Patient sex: M
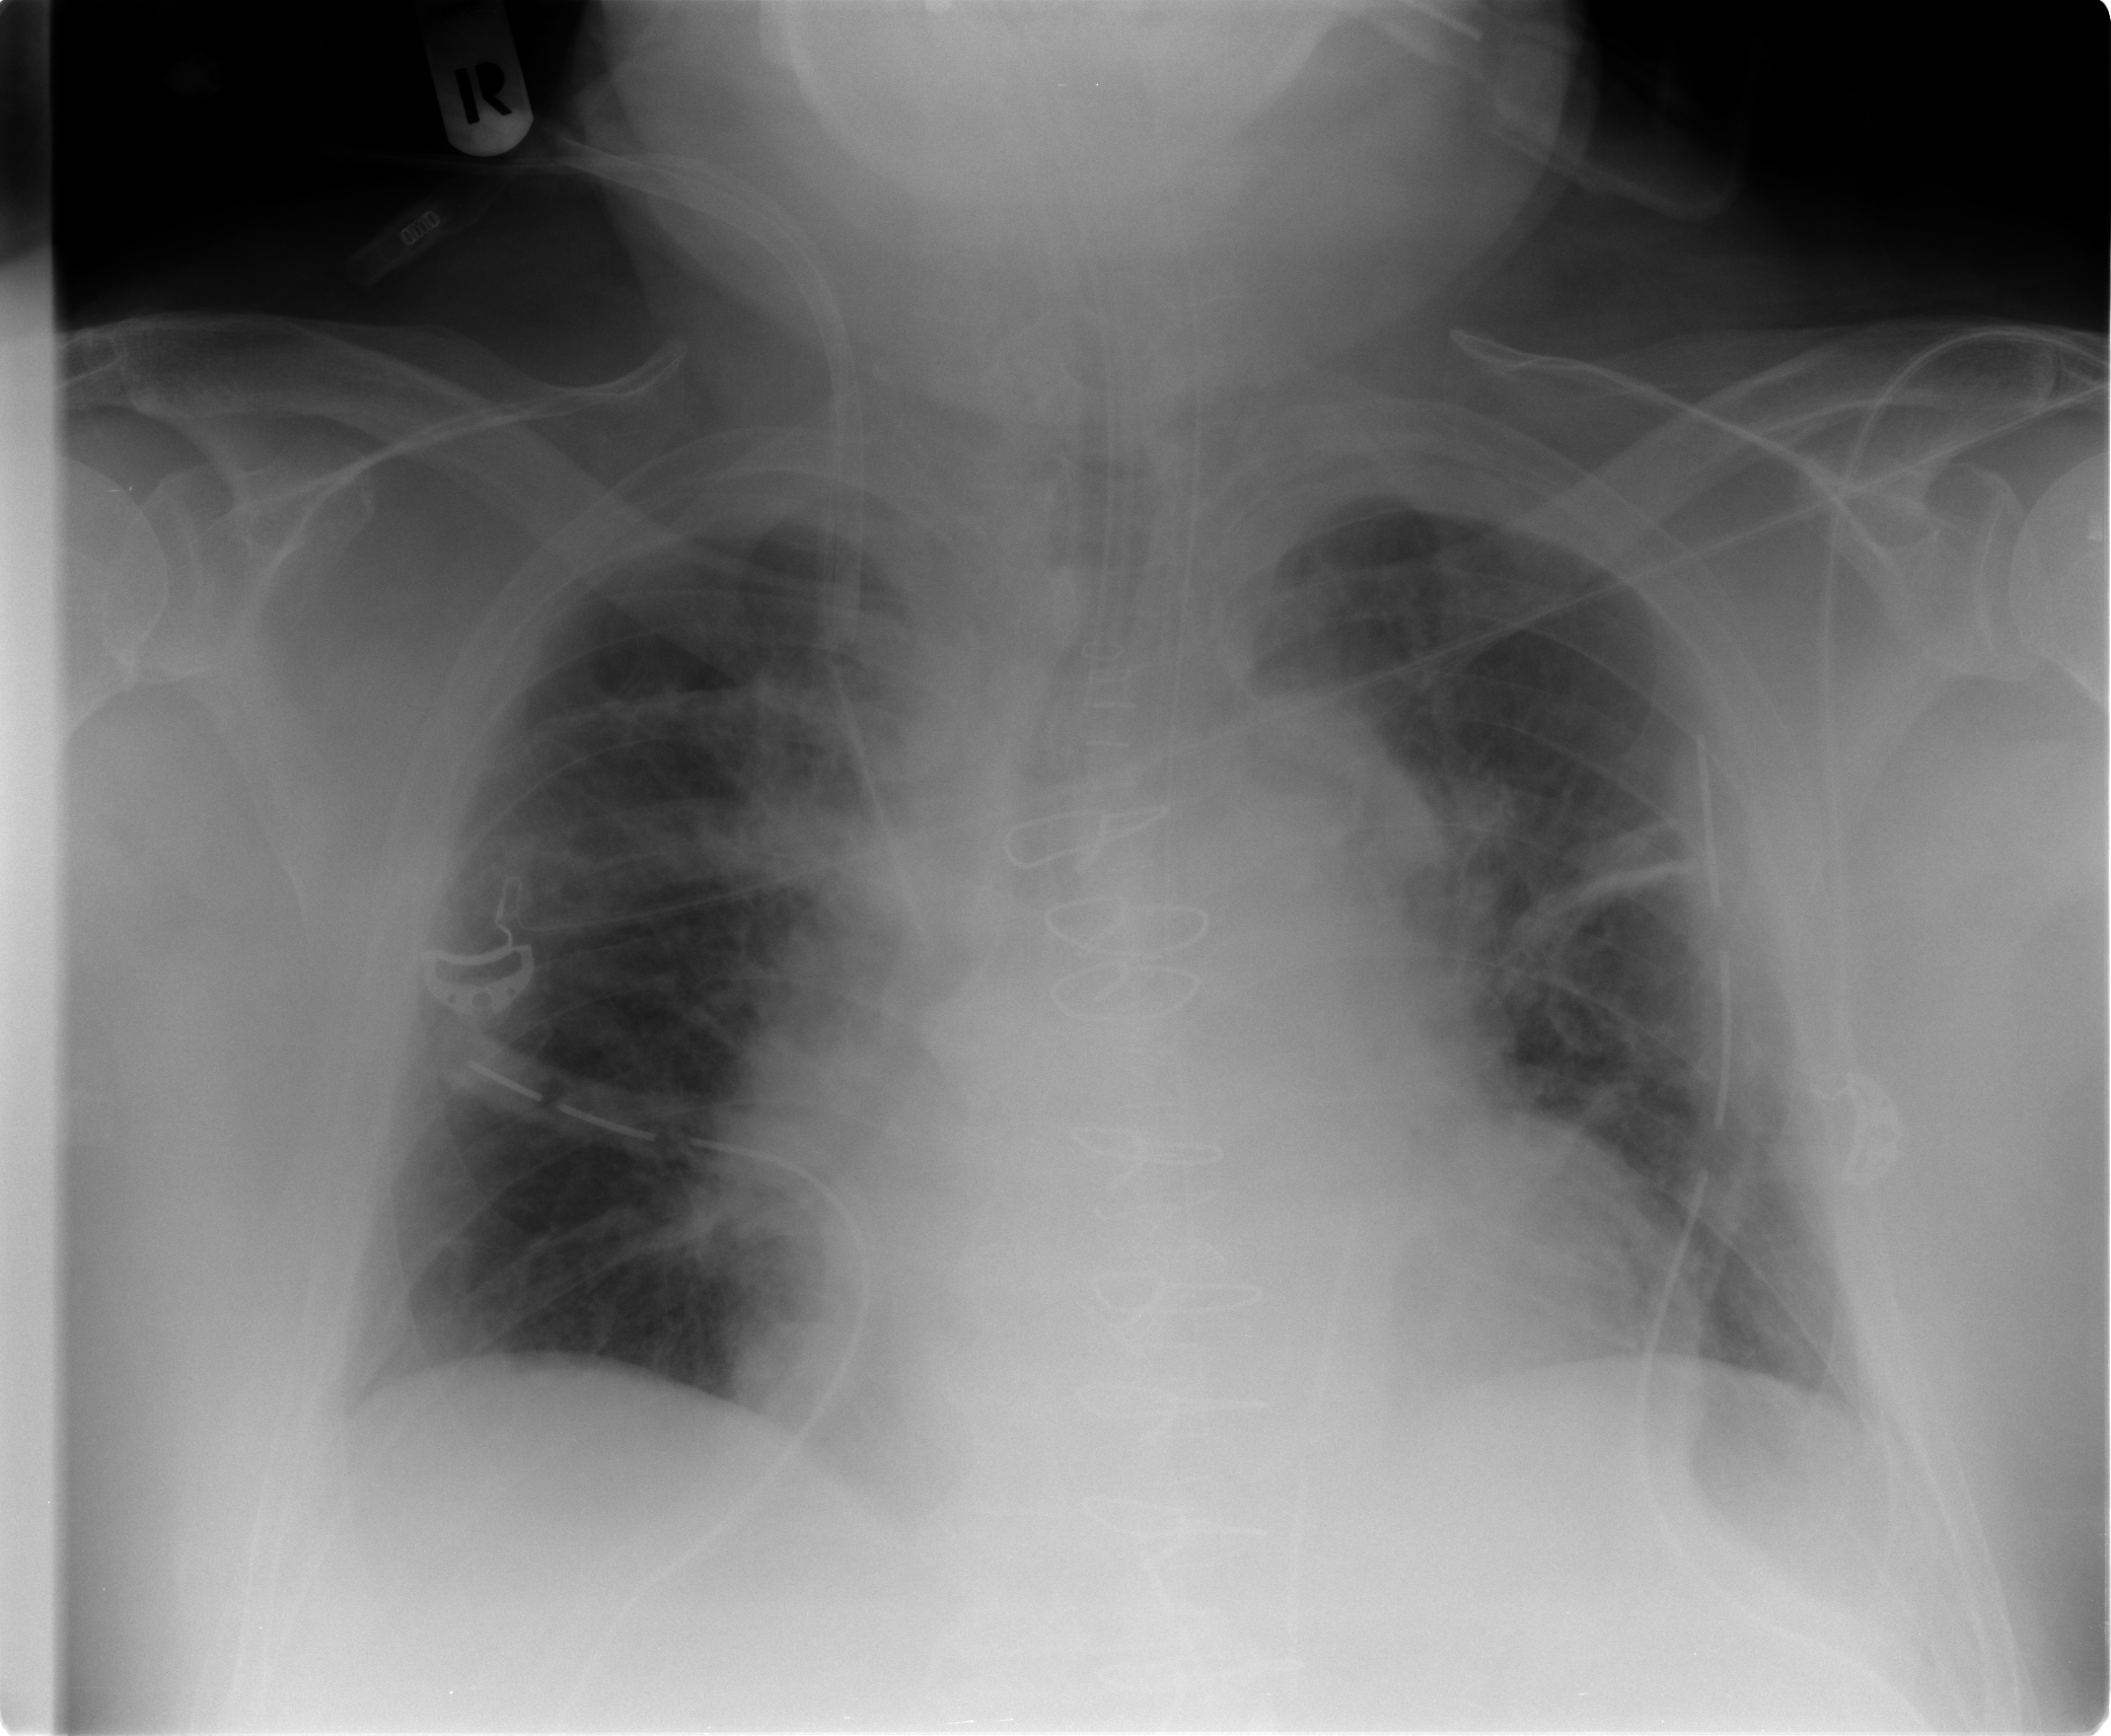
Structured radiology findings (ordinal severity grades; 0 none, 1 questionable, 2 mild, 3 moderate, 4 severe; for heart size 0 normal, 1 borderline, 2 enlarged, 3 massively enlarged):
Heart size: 2
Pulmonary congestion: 2
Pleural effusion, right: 0
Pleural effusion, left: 0
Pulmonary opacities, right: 2
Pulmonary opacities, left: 0
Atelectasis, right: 2
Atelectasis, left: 2